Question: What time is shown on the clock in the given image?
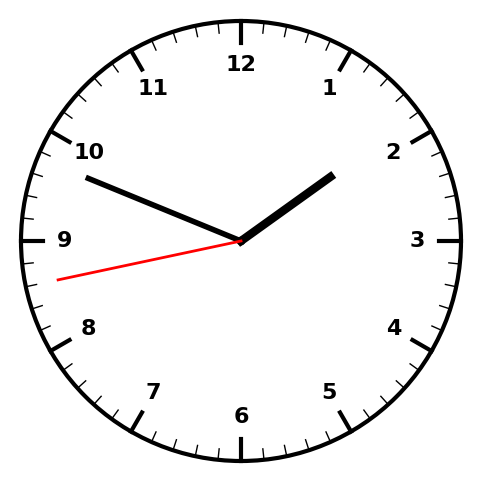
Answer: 01:48:43